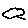
Label: cloud